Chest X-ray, PA view. Patient: 65 years old, sex F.
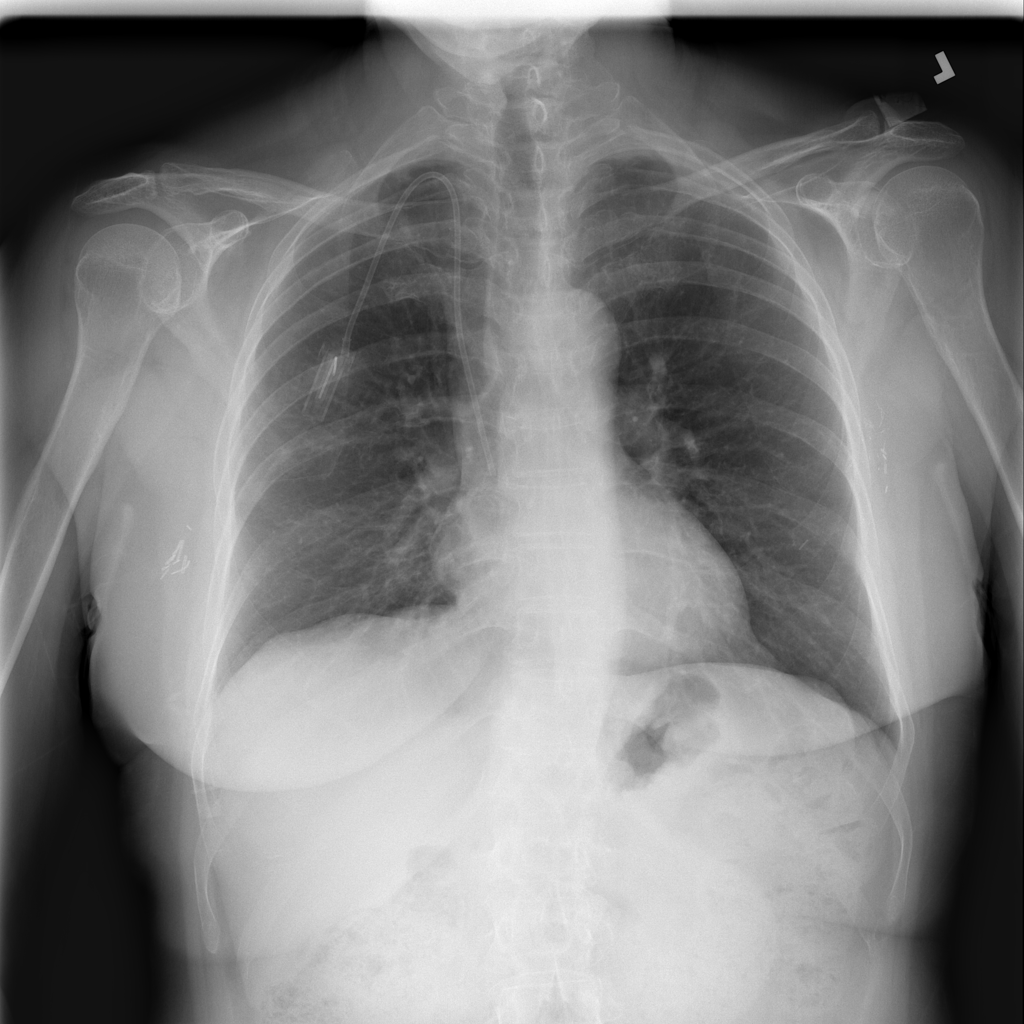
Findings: Infiltration